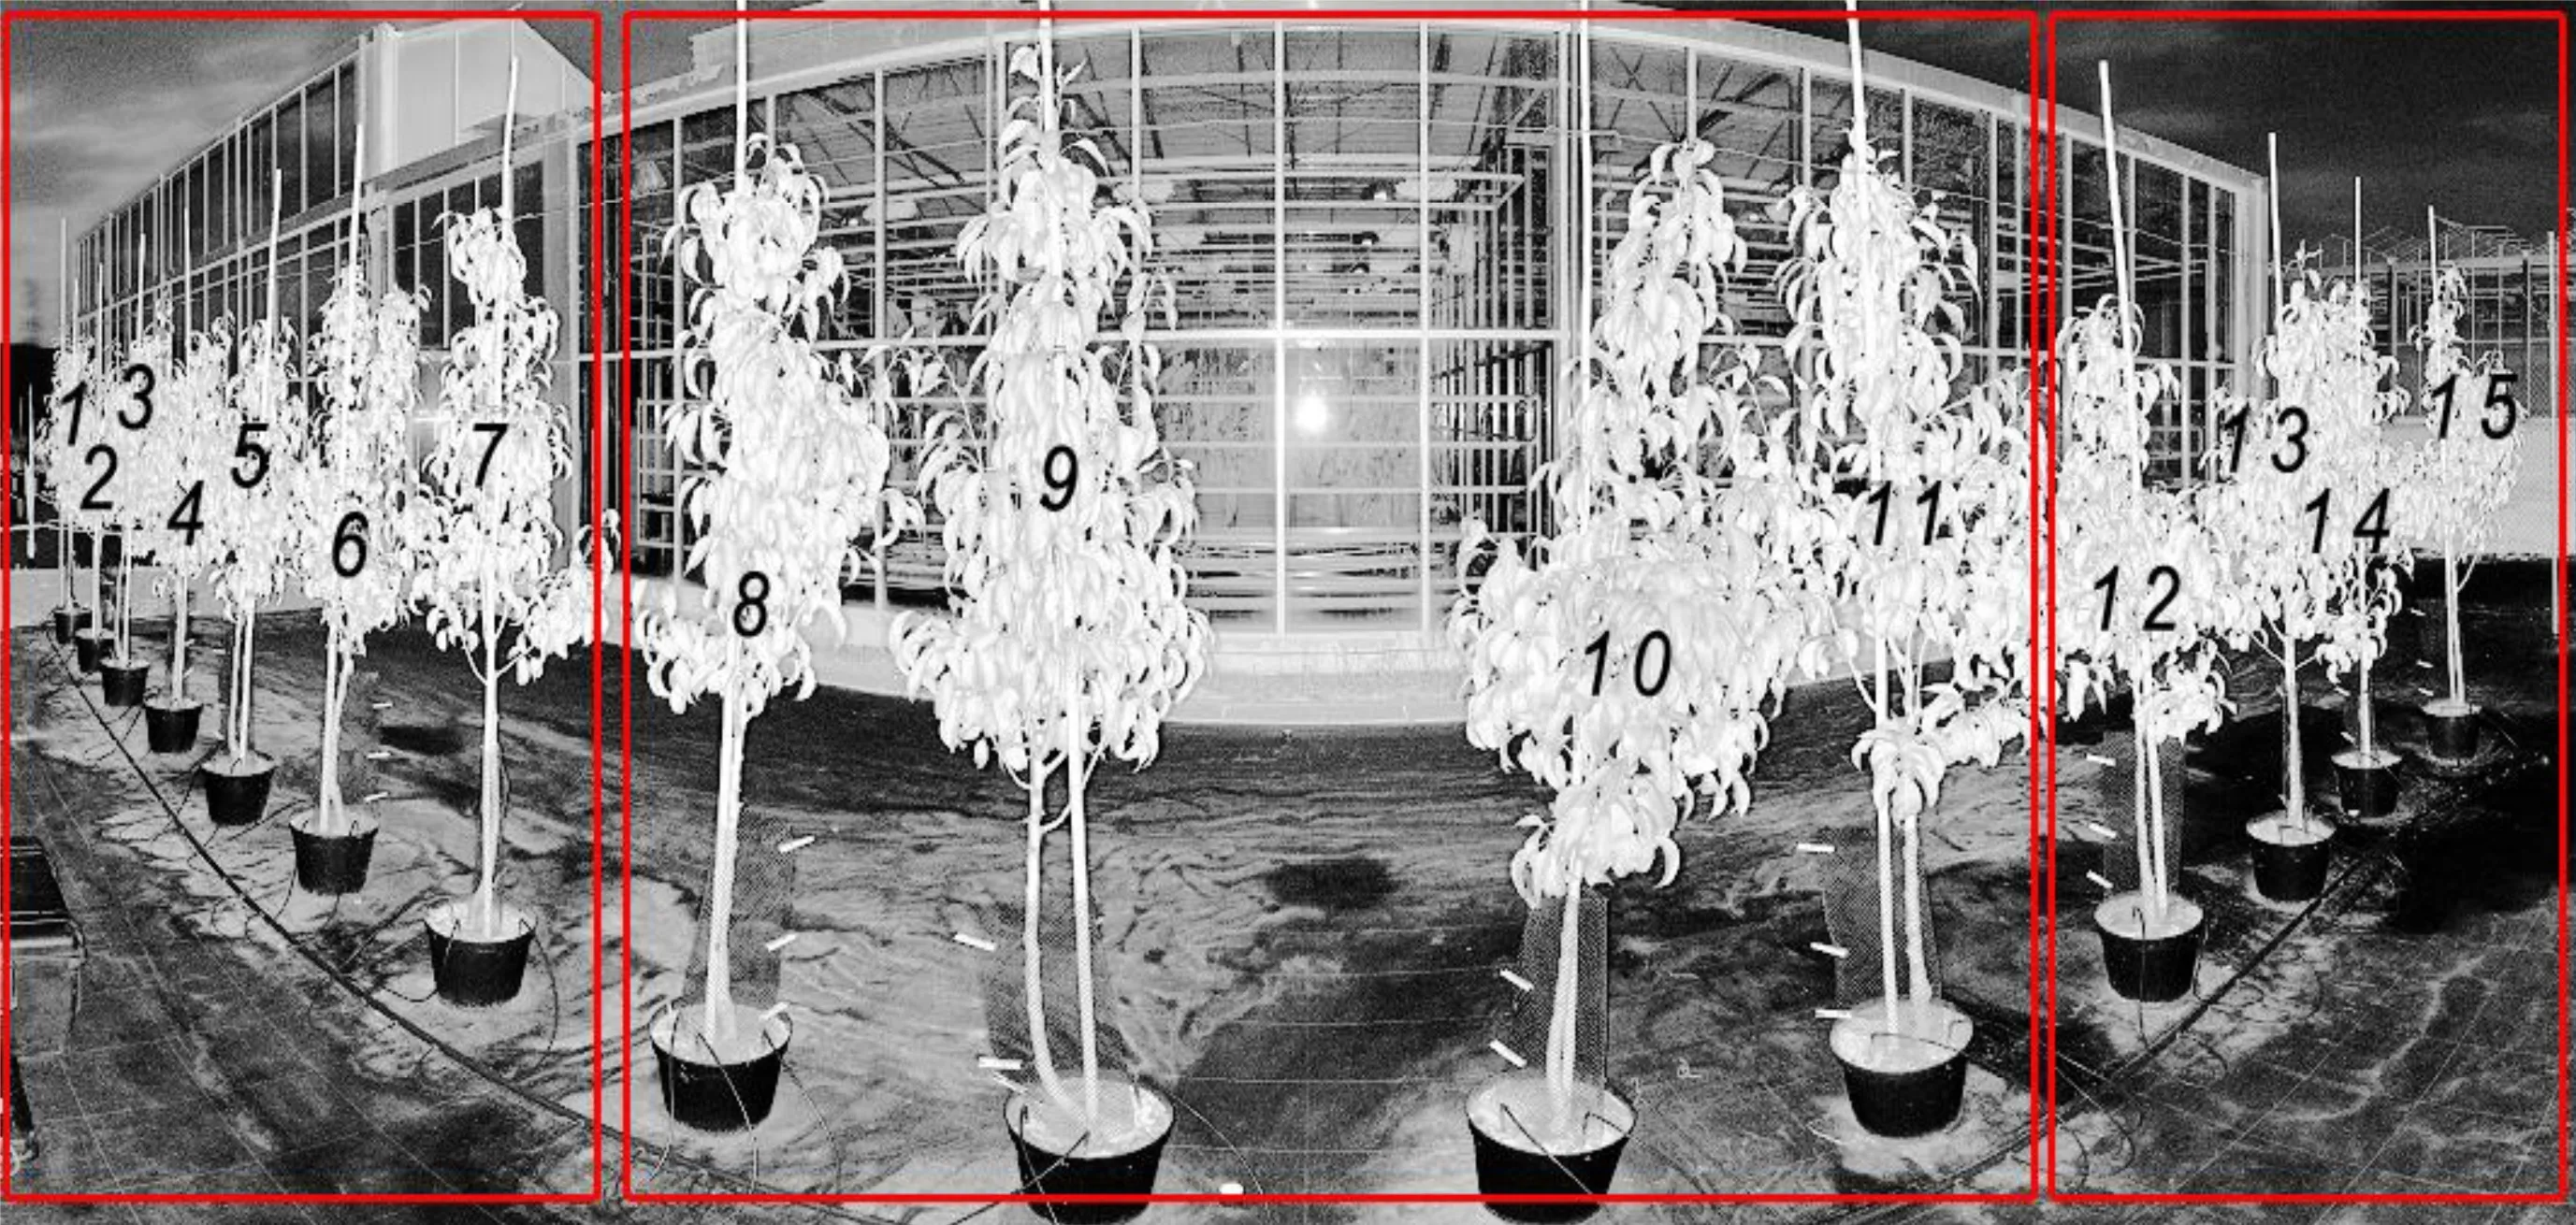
Part of a hemispherical projection of a TLS scan of 15 two years old pear trees (first row). The corrected intensity and angle of incidence relationship is tested on leaves of those trees. Trees are grouped by their distance to the beam aperture (red frames).
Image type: radiology (ct)